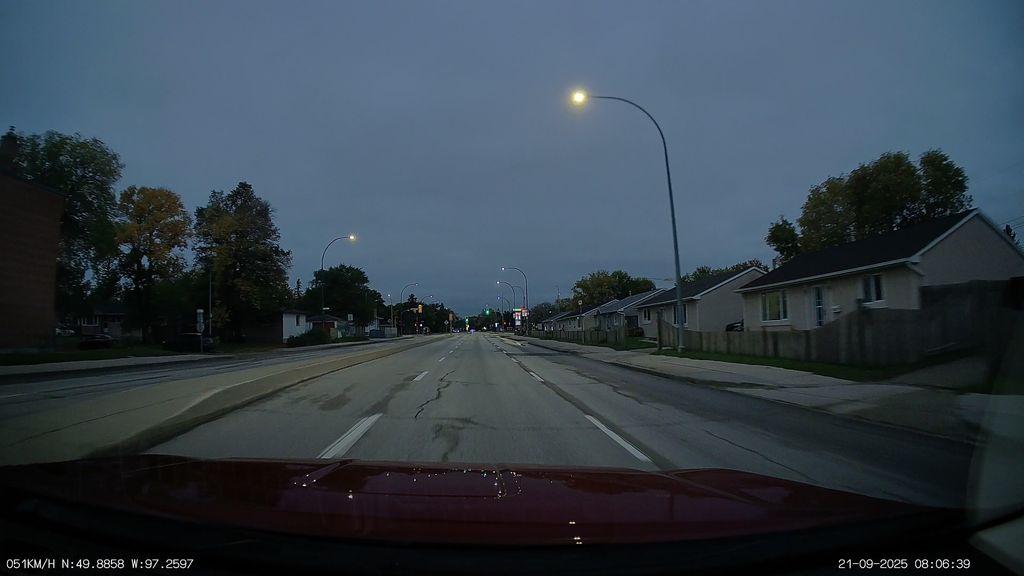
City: winnipeg